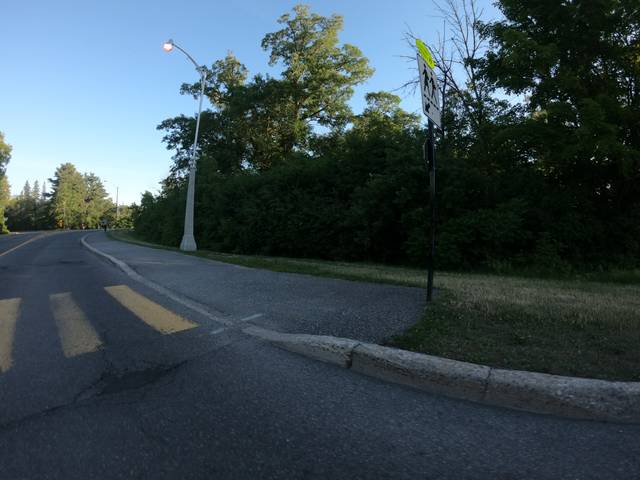
Region: Canada
Coordinates: 45.424, -75.745